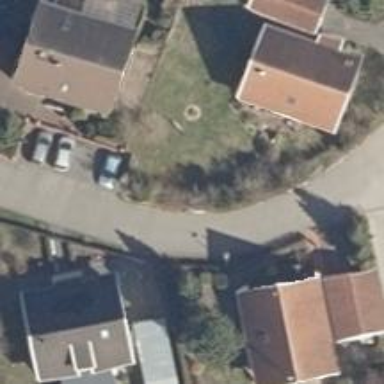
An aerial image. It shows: Living street.